Field crop: maize
Growth stage: 2
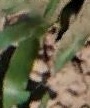
Species: maize